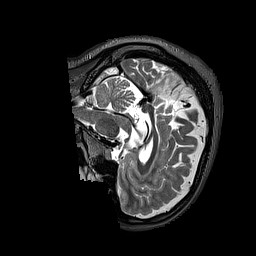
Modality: T2w
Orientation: sagittal
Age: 39
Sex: female
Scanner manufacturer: siemens
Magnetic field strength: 3 T
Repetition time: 3.2 s
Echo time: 0.567 s